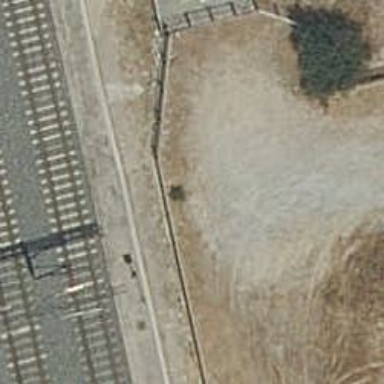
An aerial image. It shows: Wall barrier.